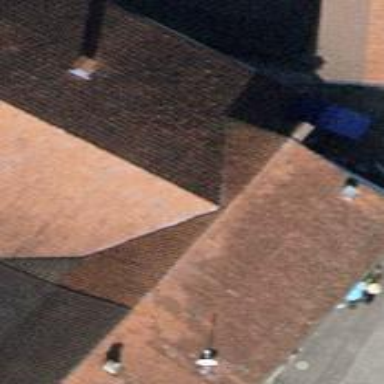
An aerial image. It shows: Farm building with gabled roof.